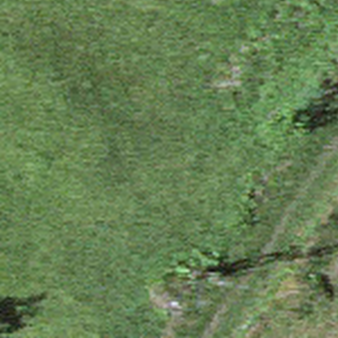
Label: other